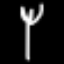
Label: fork